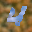
Label: 4